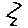
Label: zigzag